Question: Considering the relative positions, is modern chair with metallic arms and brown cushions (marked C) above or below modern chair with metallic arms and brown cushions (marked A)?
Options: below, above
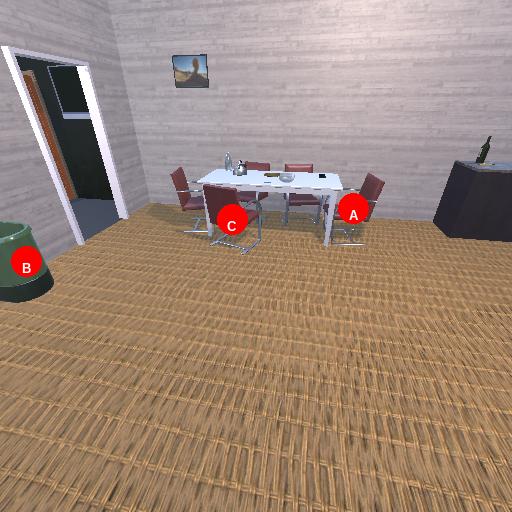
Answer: below